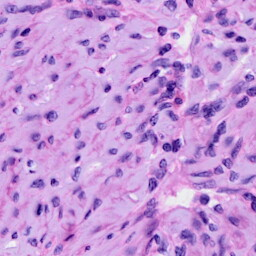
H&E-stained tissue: Cervix